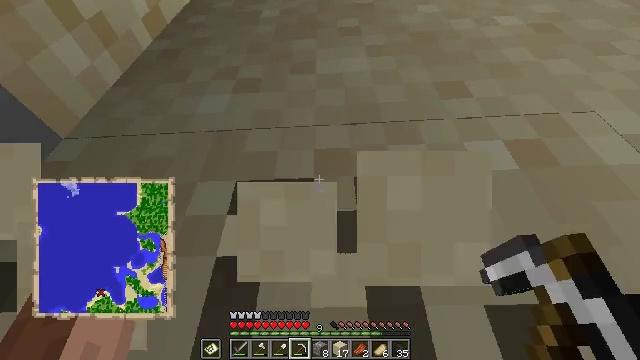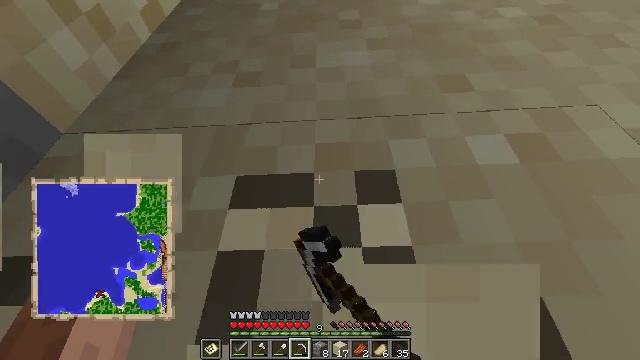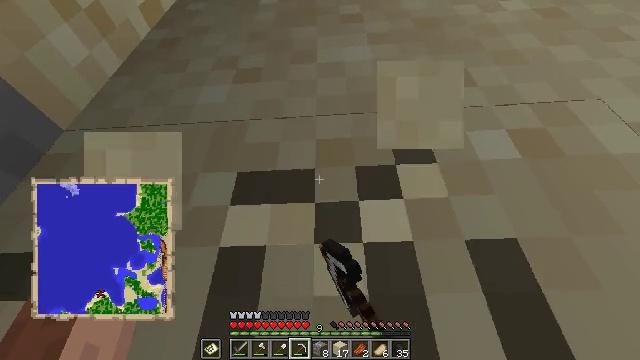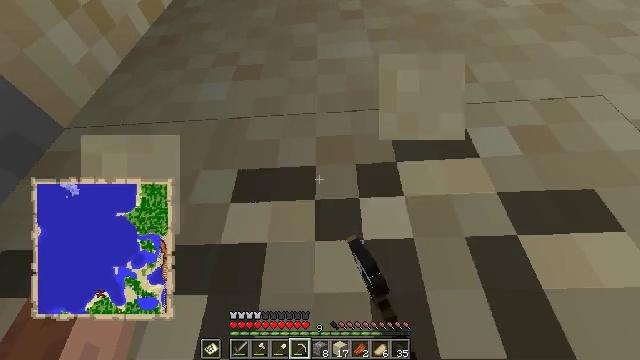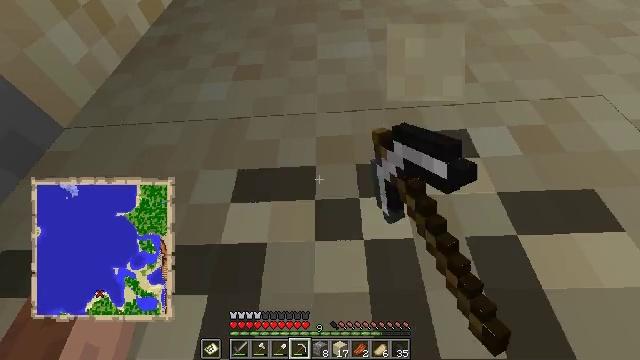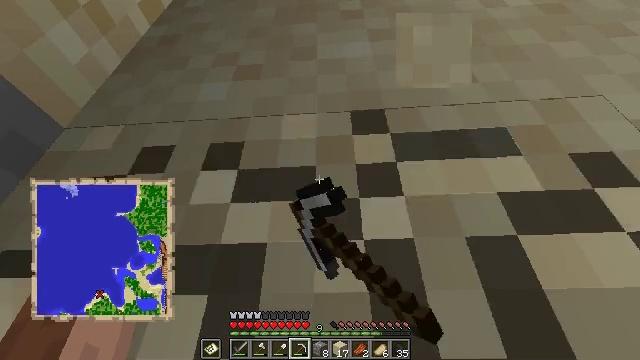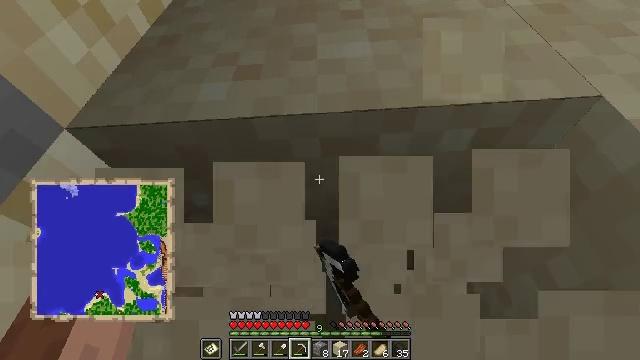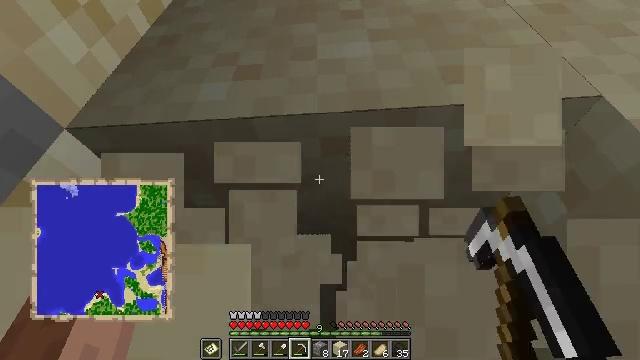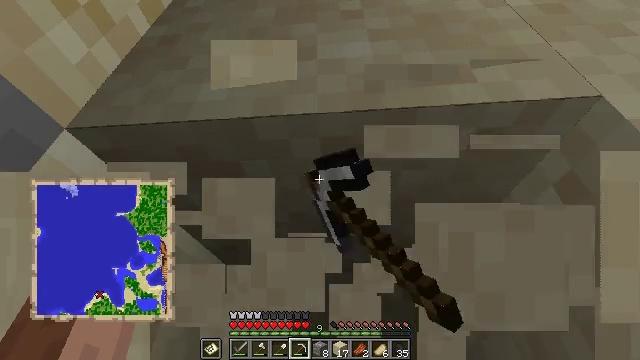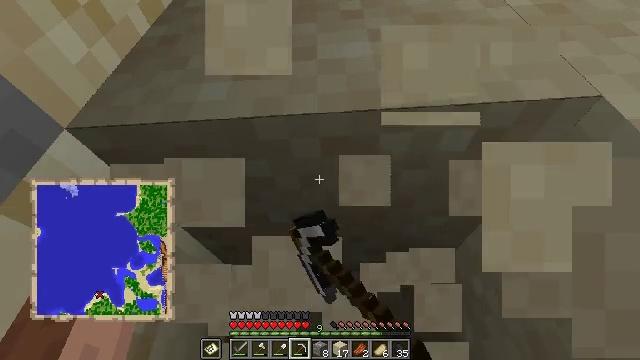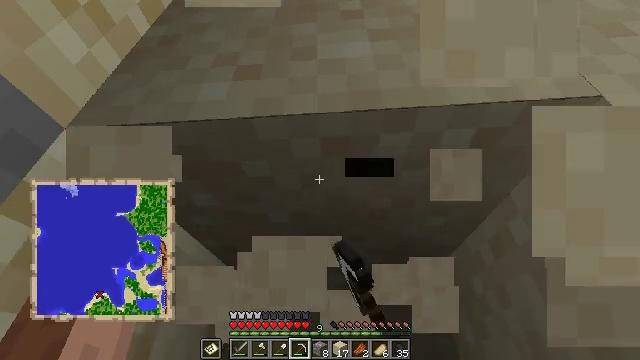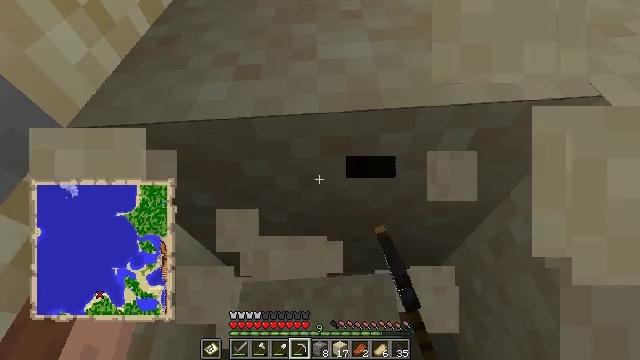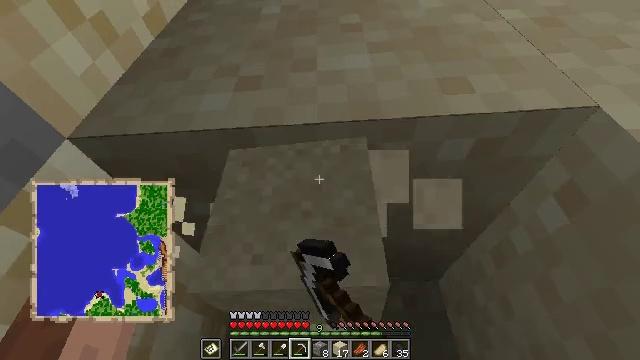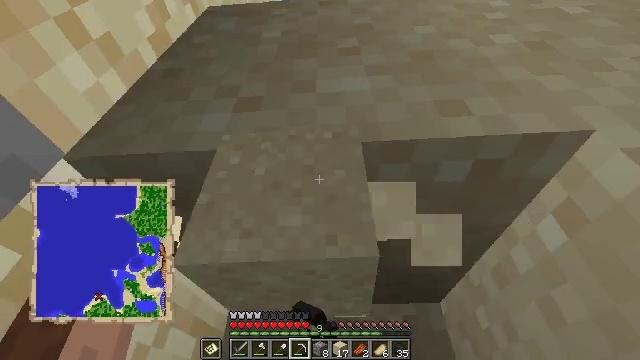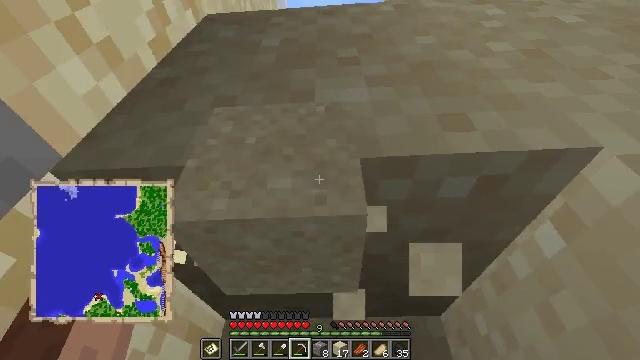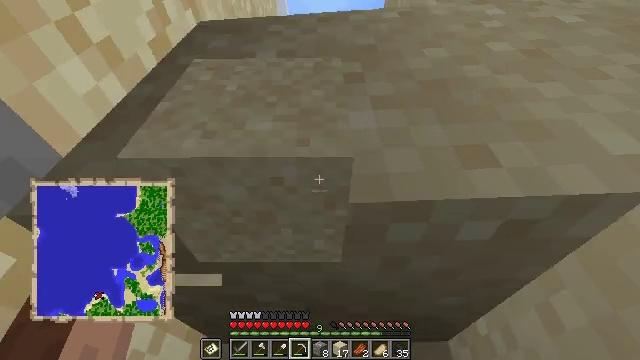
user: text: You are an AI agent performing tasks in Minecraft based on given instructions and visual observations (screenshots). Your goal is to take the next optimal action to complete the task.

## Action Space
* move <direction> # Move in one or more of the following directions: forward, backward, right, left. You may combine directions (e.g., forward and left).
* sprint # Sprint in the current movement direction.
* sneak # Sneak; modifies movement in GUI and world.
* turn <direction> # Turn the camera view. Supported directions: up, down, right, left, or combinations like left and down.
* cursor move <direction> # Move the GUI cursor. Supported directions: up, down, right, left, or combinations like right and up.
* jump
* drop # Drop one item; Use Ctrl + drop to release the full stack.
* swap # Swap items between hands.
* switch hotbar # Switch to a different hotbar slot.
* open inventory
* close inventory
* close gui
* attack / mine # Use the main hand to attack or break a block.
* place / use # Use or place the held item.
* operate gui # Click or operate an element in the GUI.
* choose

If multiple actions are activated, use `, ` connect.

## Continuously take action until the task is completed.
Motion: motion action
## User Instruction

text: Collect sand to make glass.
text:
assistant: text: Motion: turn down, attack / mine
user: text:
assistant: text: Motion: attack / mine
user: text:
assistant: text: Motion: attack / mine
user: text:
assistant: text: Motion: attack / mine
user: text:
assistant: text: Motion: attack / mine
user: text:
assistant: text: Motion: attack / mine
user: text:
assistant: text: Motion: attack / mine
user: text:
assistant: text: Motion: attack / mine
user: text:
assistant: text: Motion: attack / mine
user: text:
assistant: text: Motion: attack / mine
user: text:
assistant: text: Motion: attack / mine
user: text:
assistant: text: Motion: turn up, attack / mine
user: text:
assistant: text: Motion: turn up, attack / mine
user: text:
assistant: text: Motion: turn up, attack / mine
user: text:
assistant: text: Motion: attack / mine
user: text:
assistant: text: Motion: attack / mine
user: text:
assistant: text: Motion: attack / mine
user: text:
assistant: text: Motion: attack / mine
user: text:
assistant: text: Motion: attack / mine
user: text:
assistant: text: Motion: turn right, attack / mine
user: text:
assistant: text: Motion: turn right and down, attack / mine
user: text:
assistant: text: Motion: turn right and down, attack / mine
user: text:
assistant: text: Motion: turn down, attack / mine
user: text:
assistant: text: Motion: turn down, attack / mine
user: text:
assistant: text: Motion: turn right and down, attack / mine
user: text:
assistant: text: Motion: turn down, attack / mine
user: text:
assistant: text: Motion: attack / mine
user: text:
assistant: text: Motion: attack / mine
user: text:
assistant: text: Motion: attack / mine
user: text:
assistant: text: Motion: attack / mine